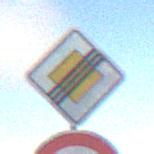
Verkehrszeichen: EndeVorfahrtsstrasse
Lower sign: Geschwindigkeit60
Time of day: SunriseSunset
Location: Outdoor (Nature)
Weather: PartlyCloudy
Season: NotSpecified
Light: Natural